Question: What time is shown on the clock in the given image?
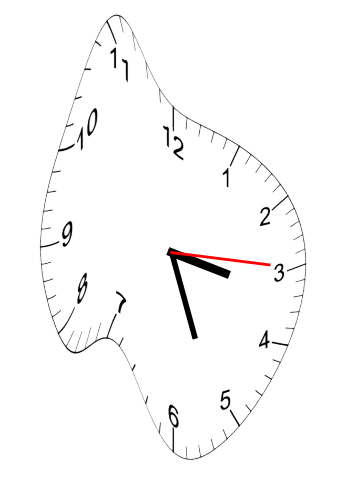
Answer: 03:26:15